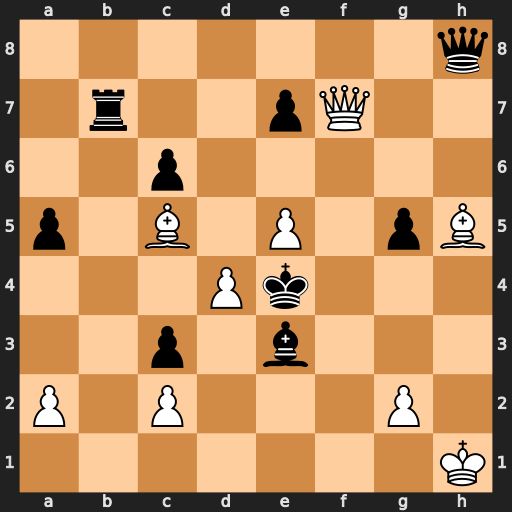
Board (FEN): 7q/1r2pQ2/2p5/p1B1P1pB/3Pk3/2p1b3/P1P3P1/7K
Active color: w
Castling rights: -
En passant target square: -
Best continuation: Qf3#